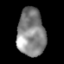
Tissue: lung
Cell type: Others
Senescence score: 0.2051
Nuclear area (px): 1296
Mean DAPI intensity: 133.532